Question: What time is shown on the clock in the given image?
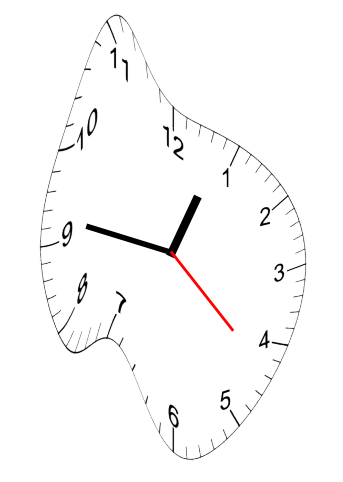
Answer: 12:46:22